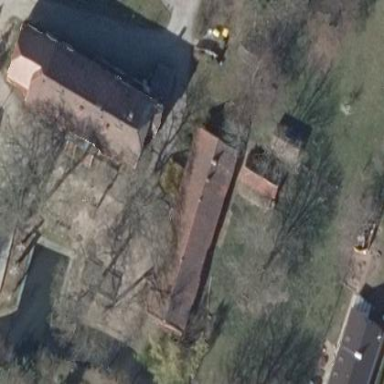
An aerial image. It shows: Building with tile roof.